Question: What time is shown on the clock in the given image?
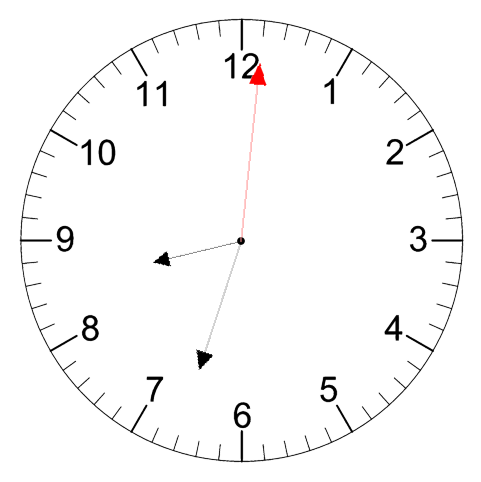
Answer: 08:33:01